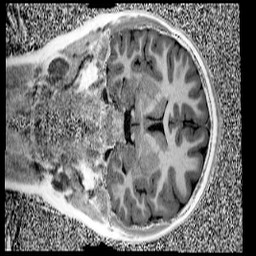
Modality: UNIT1
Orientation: coronal
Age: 9
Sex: female
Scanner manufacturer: siemens
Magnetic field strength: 3 T
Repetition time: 4 s
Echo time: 0.00299 s